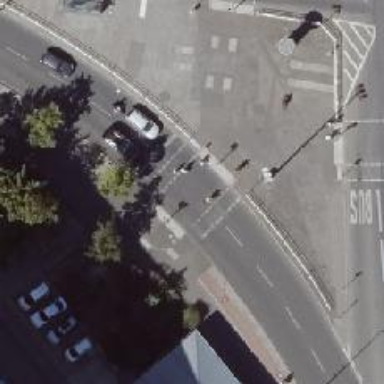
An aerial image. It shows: Crossing with traffic signals.